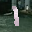
Label: 1